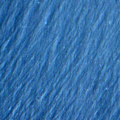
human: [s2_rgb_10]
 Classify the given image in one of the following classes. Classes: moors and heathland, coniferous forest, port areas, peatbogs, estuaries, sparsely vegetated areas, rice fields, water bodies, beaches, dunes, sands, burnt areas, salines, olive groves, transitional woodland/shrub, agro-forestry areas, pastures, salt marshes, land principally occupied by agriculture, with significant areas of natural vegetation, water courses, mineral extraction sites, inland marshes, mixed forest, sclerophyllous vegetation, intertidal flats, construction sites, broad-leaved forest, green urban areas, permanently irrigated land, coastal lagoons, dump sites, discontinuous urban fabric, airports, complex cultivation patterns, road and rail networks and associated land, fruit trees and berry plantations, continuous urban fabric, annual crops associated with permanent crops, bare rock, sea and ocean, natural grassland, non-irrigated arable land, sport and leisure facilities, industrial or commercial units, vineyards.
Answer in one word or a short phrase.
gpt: sea and ocean